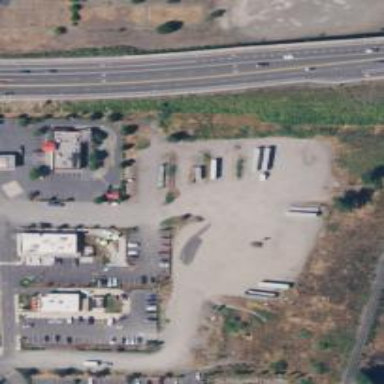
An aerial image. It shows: Rest area along the road.